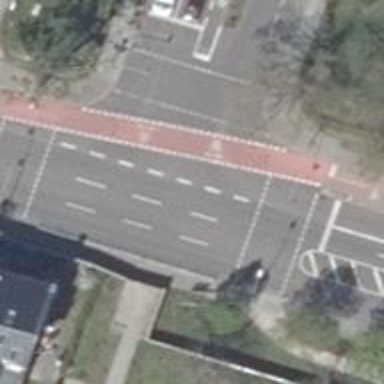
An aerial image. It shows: Secondary asphalt road with cycle track on the left.